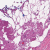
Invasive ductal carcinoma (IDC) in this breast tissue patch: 0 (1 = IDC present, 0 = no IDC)